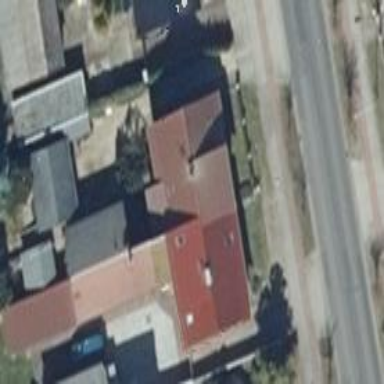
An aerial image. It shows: Residential building.